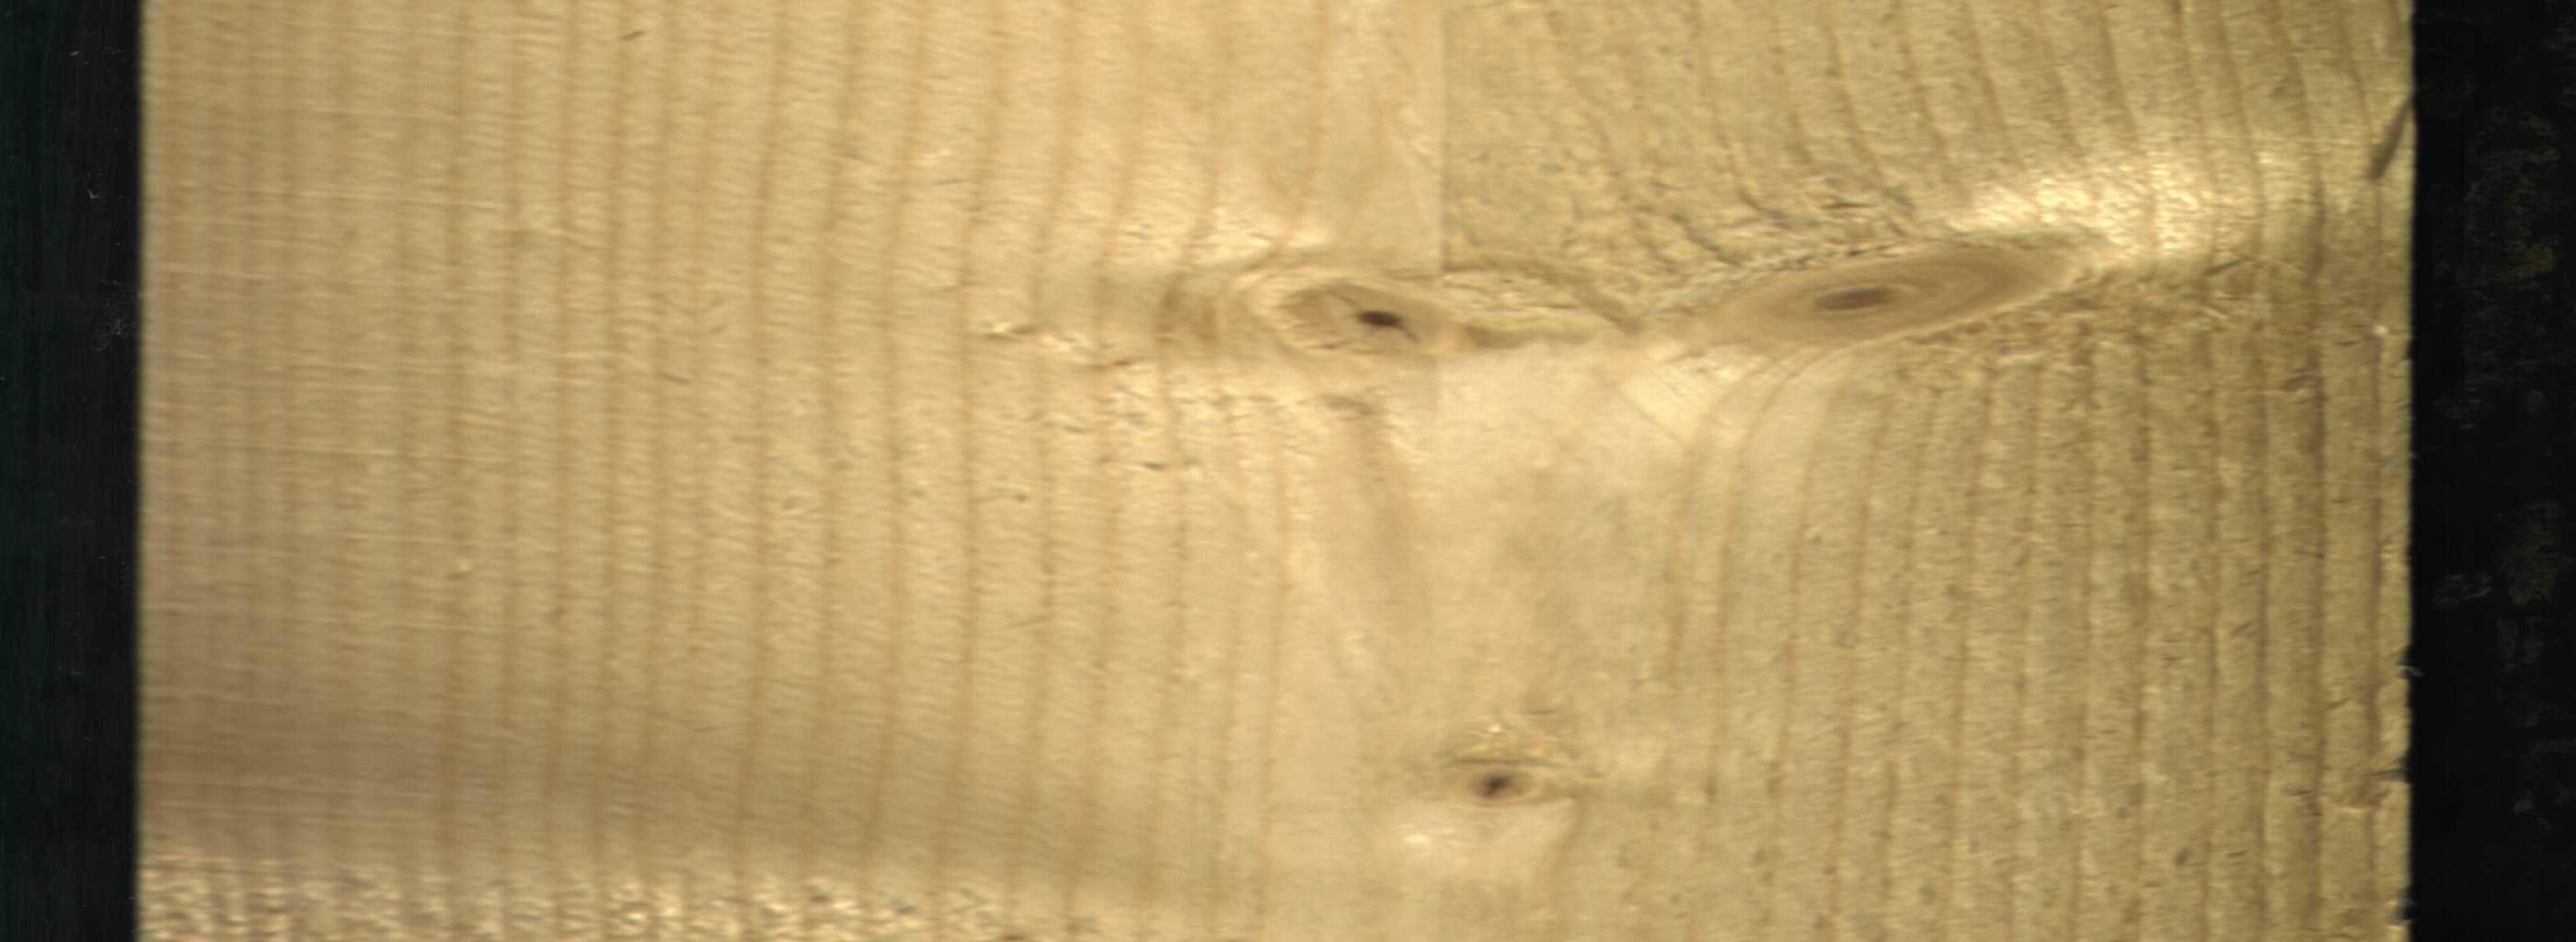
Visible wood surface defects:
Live_Knot
Live_Knot
Live_Knot